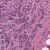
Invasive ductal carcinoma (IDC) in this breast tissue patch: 1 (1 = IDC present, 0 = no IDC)